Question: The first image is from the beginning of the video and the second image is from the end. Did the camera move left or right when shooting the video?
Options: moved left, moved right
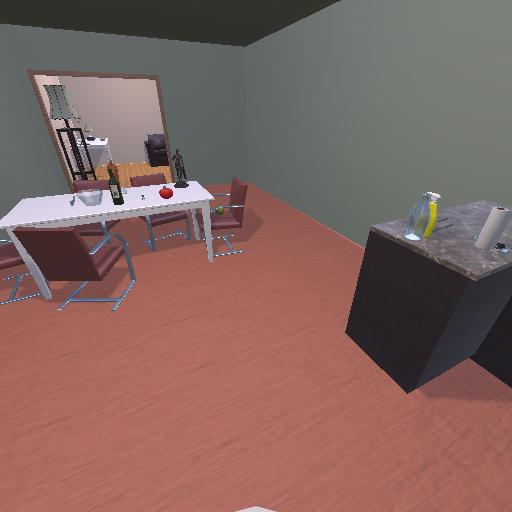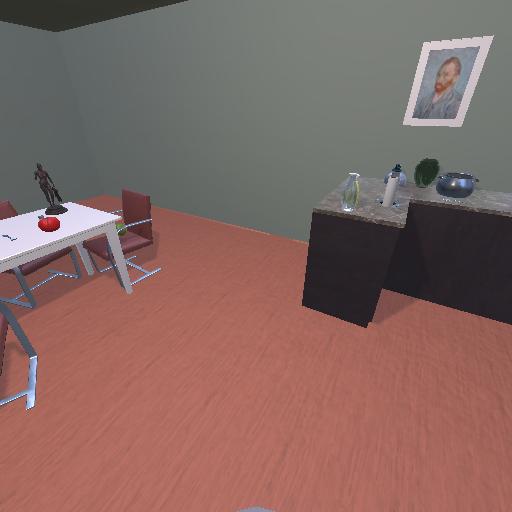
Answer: moved left